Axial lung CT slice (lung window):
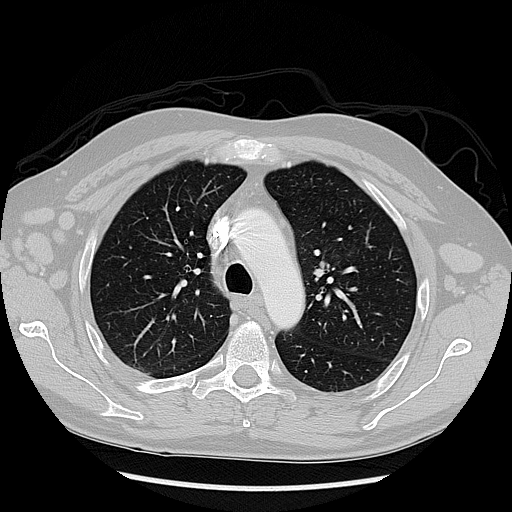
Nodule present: no